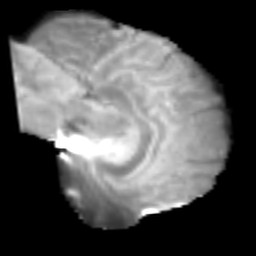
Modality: T2w
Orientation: sagittal
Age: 23
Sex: male
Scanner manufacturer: siemens
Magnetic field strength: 3 T
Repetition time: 2.3 s
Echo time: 0.085 s